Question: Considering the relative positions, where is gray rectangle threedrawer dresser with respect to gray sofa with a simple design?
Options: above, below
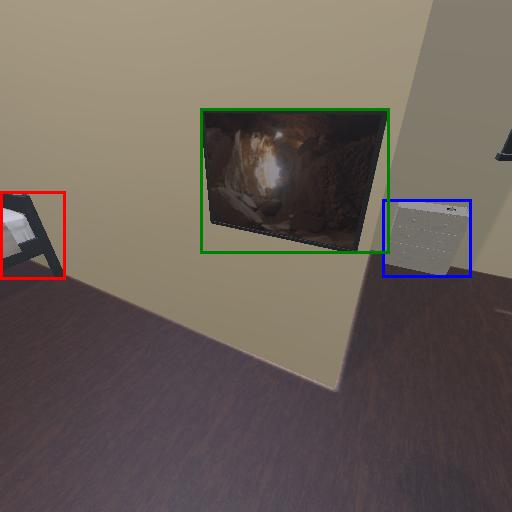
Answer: above